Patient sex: M
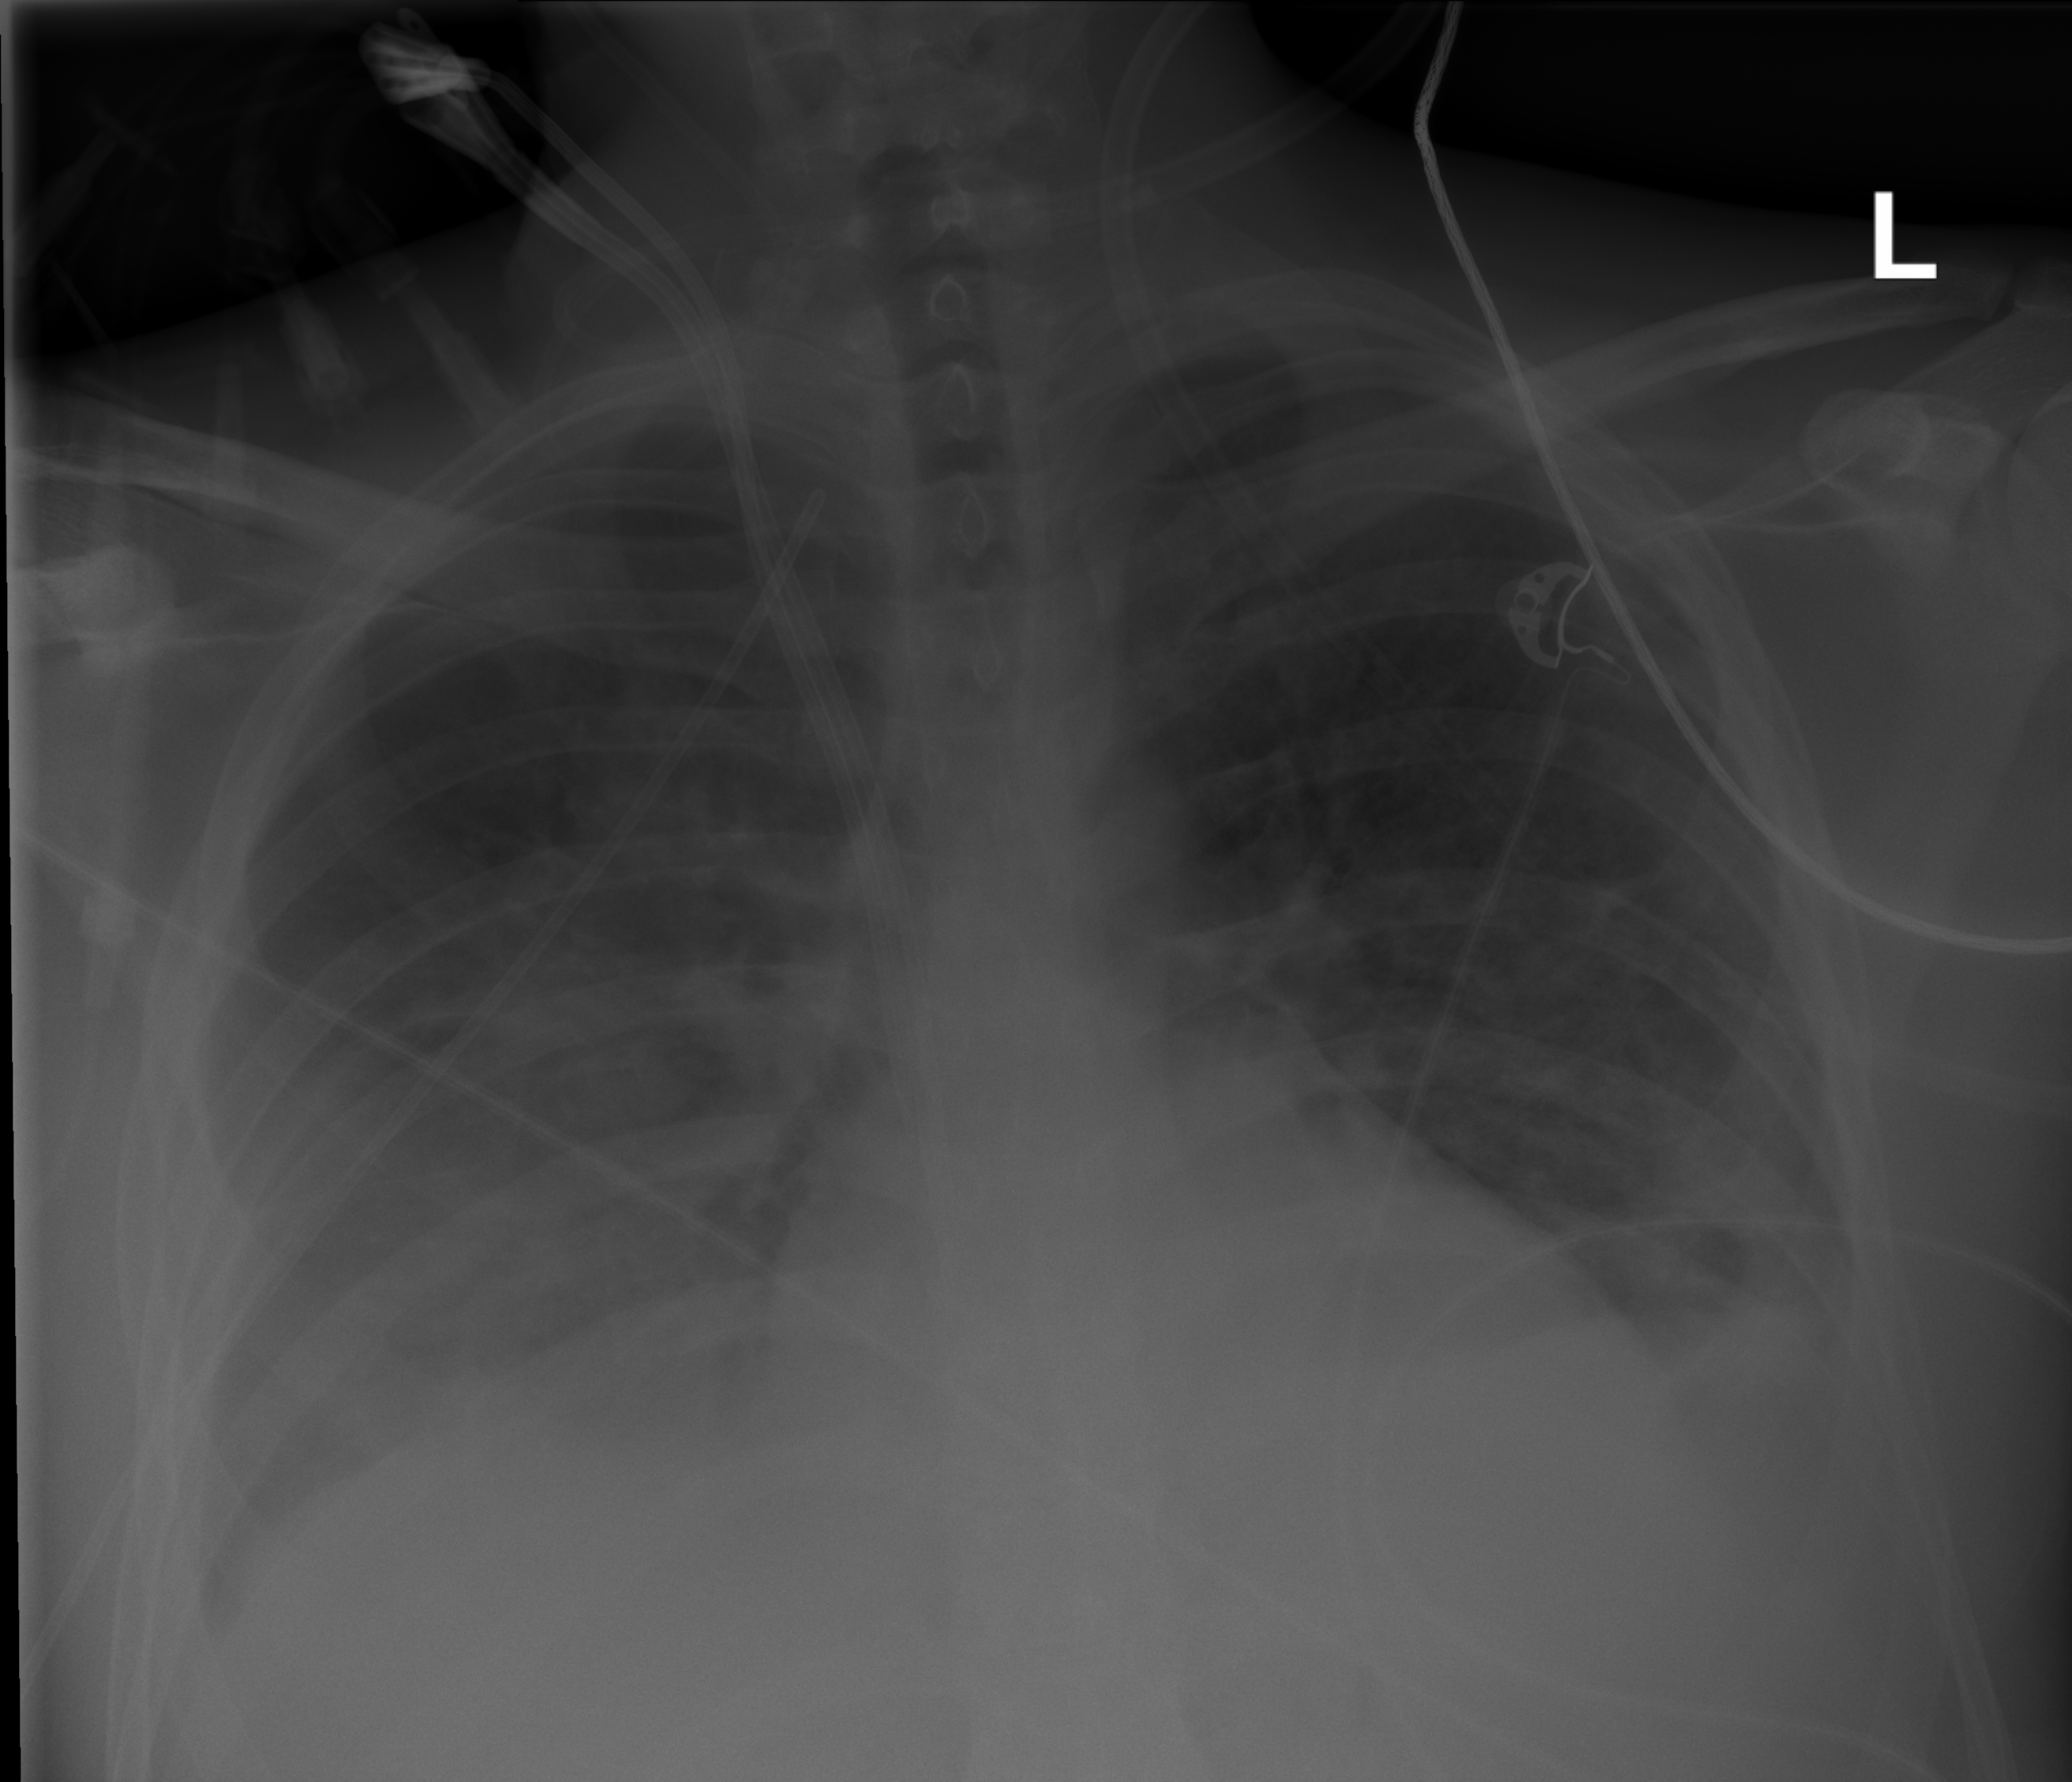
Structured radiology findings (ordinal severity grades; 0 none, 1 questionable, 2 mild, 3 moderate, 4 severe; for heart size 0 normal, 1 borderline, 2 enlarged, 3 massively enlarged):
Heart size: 1
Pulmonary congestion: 2
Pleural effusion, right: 2
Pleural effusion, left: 2
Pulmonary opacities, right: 2
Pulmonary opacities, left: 2
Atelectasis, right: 2
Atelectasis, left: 2